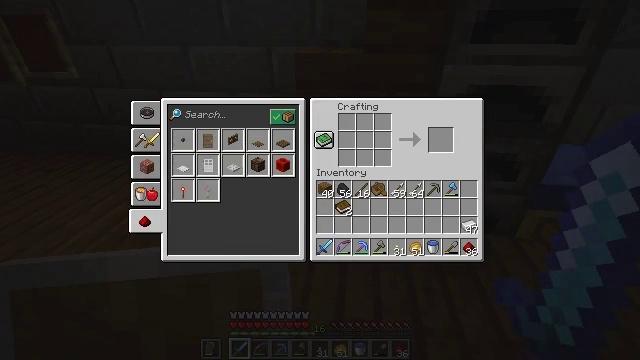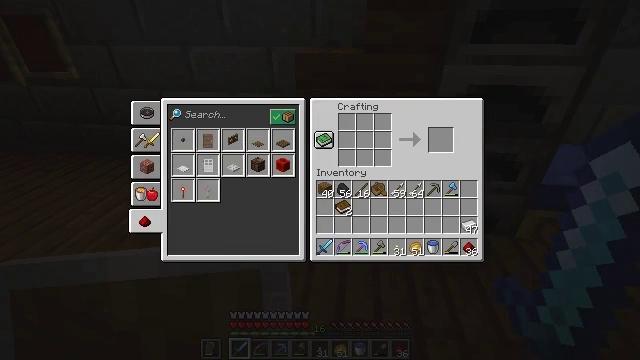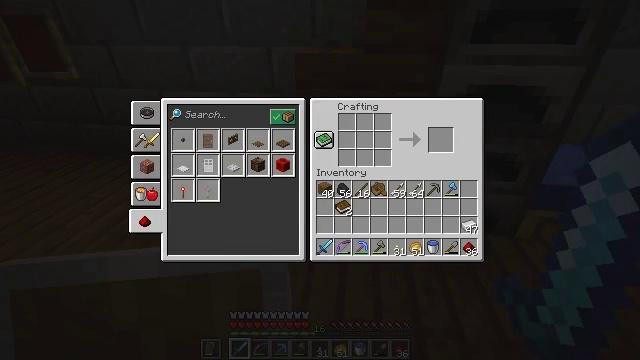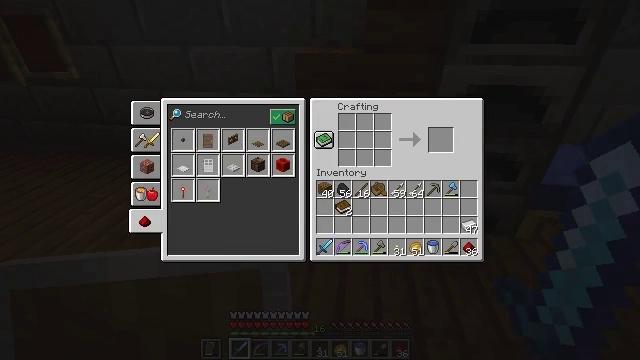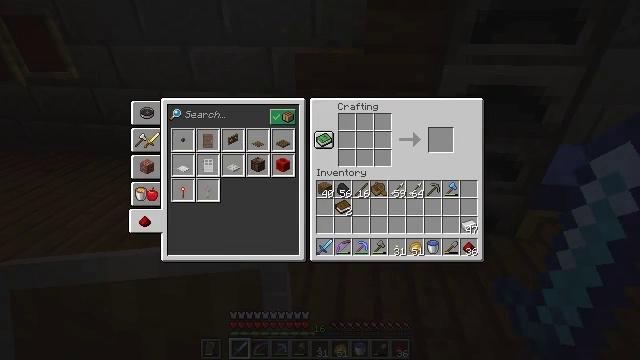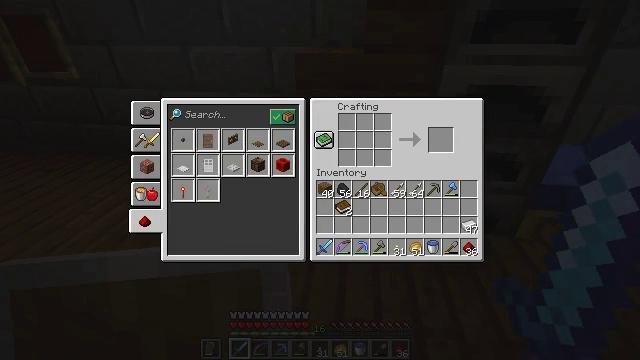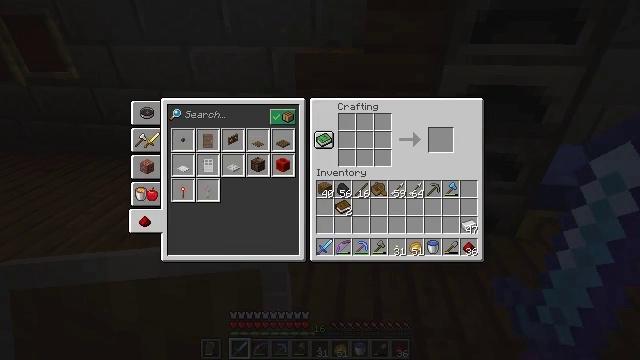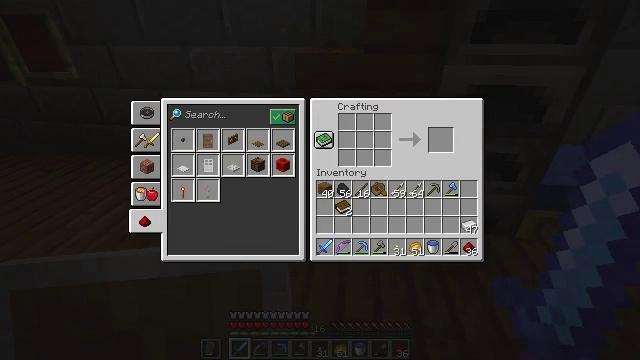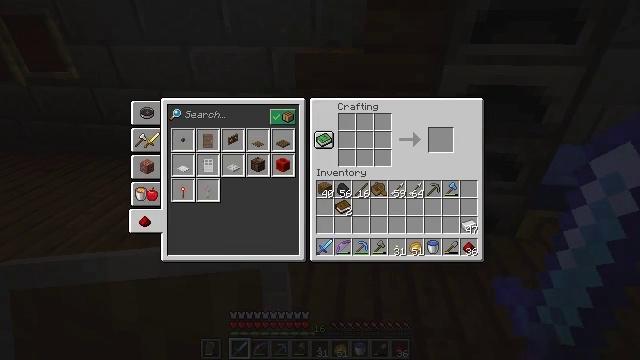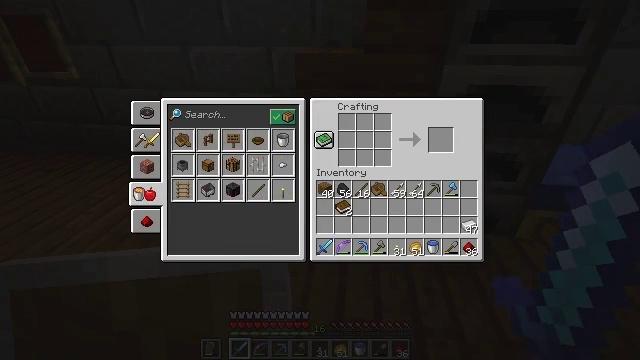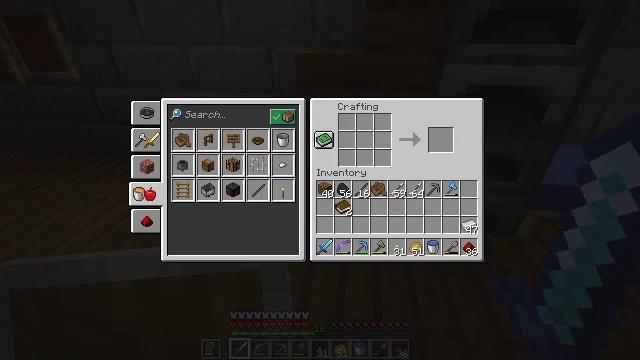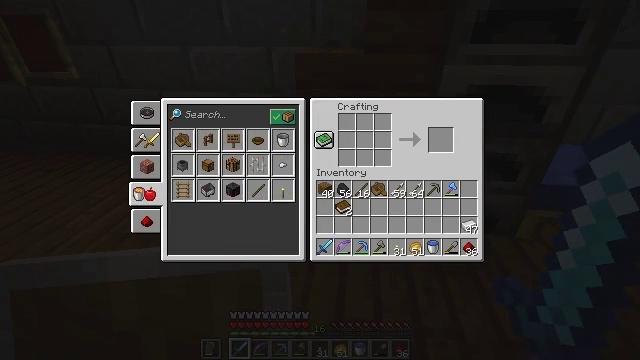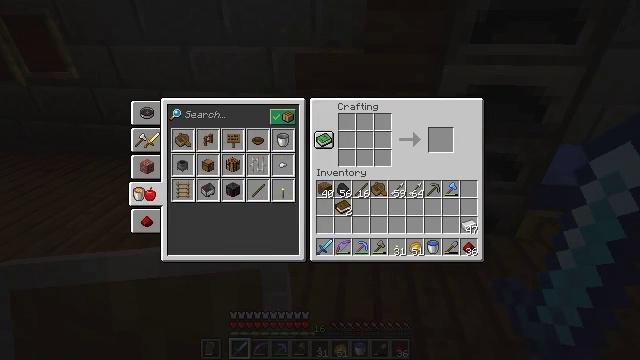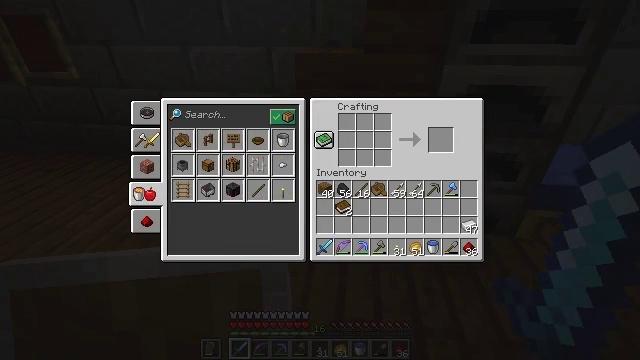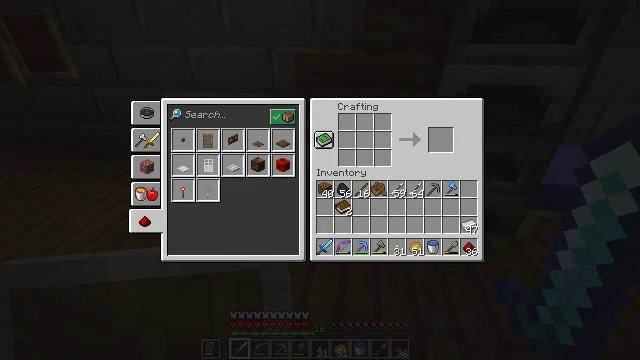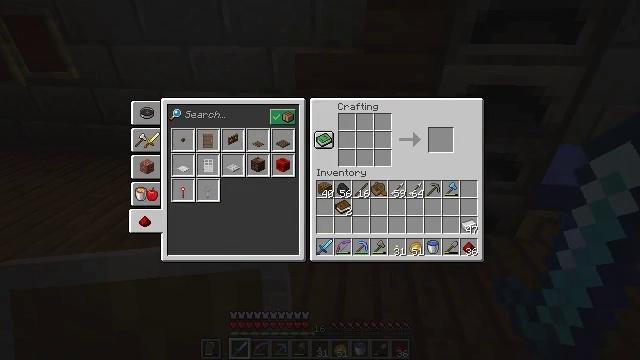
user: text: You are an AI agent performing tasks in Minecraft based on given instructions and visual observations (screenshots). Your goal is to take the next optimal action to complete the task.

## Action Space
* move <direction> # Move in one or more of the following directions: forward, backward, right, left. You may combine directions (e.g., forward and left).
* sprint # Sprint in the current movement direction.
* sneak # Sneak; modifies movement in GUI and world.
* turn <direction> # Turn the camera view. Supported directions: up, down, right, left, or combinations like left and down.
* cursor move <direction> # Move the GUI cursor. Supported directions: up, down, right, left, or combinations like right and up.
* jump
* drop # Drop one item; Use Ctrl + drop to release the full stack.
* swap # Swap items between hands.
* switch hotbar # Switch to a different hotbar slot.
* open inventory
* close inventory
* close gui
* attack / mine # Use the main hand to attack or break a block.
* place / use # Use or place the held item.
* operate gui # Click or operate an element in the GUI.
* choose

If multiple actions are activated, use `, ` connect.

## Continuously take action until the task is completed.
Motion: motion action
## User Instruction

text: Use iron, redstone, wood, and cobblestone to craft a piston.
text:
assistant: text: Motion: operate gui
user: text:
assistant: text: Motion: no_op
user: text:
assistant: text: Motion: no_op
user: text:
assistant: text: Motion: no_op
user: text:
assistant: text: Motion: no_op
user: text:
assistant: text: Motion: cursor move up
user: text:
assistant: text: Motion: no_op
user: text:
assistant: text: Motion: no_op
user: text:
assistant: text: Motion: operate gui
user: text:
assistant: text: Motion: operate gui
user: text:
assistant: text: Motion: no_op
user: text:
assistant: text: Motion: no_op
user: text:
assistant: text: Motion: cursor move left and down
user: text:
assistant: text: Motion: operate gui
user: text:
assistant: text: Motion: operate gui
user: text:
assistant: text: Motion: cursor move right and up
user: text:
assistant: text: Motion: cursor move right and up
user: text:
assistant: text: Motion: cursor move right
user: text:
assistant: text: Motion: cursor move right
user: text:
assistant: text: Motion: cursor move right and up
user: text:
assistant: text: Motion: cursor move right
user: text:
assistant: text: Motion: no_op
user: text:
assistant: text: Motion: cursor move down
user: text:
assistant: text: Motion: no_op
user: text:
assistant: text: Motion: operate gui
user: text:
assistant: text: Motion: operate gui
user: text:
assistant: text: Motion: no_op
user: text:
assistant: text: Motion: no_op
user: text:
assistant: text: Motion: no_op
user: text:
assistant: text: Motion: cursor move left and down